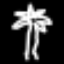
Label: palm tree